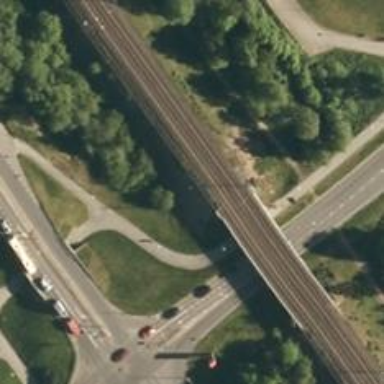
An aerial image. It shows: Bridge used by trains with continuous electrified contact lines.